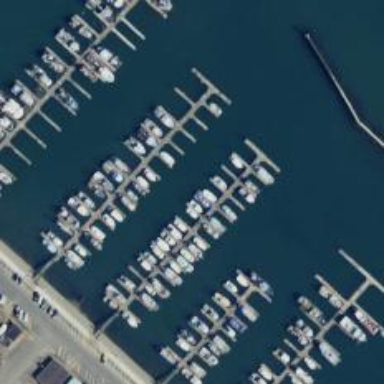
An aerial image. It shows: Man-made pier.